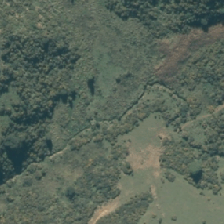
Land cover: grose_broom